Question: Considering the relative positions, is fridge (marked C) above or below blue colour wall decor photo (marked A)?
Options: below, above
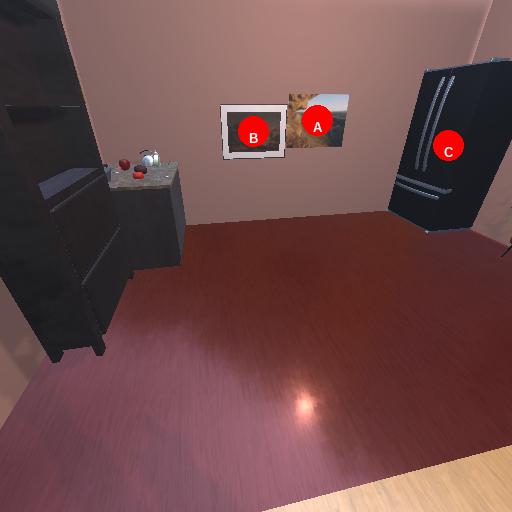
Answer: below